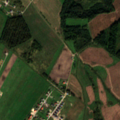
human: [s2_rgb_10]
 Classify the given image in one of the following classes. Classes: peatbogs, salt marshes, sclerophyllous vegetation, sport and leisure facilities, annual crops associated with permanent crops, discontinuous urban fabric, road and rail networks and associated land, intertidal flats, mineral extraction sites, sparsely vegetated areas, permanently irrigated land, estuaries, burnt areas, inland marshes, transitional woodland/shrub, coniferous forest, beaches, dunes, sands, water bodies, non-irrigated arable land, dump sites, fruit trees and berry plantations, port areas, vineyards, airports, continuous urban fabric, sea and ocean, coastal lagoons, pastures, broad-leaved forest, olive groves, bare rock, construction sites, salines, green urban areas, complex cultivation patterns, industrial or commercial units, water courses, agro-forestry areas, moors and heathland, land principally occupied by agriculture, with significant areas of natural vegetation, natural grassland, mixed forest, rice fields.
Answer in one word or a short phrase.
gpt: discontinuous urban fabric, non-irrigated arable land, pastures, broad-leaved forest